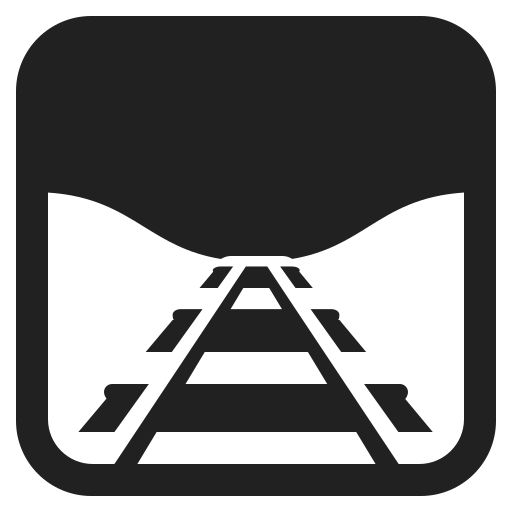
railway track high contrast